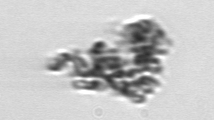
Label: detritus